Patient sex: M
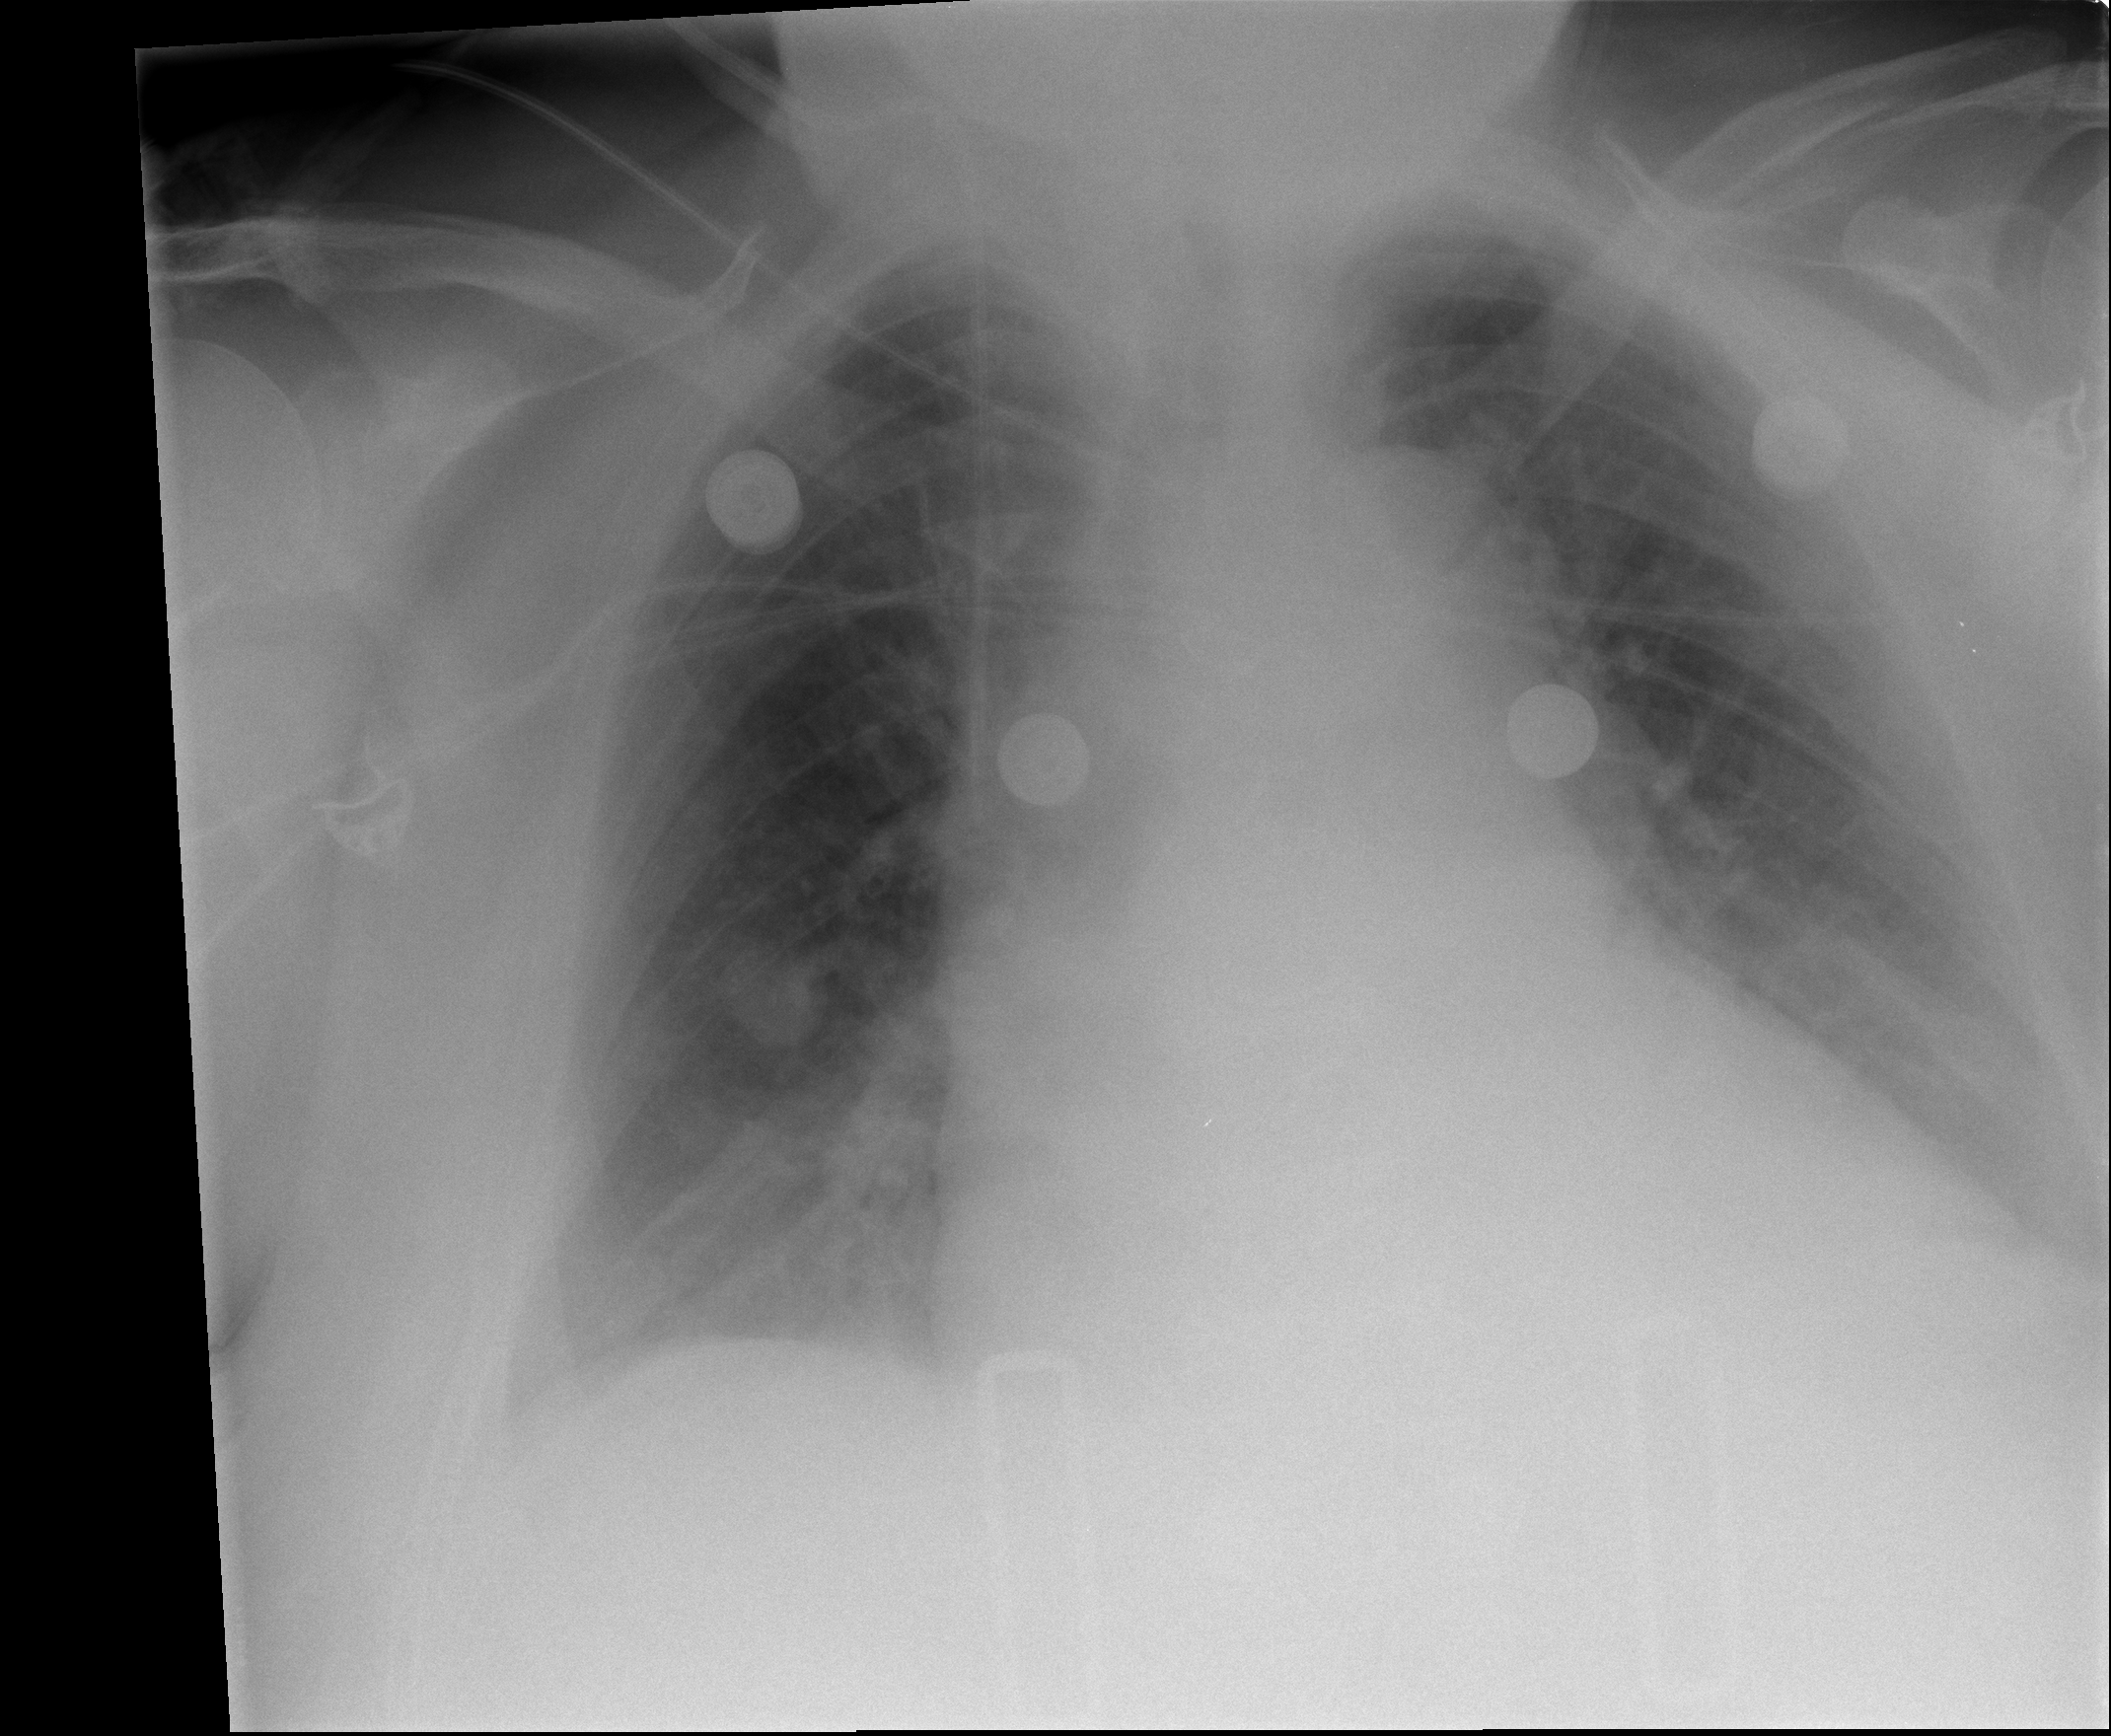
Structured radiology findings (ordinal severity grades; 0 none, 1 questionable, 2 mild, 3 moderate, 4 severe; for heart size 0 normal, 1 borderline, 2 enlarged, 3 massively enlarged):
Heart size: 2
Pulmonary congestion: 0
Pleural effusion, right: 0
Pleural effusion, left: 1
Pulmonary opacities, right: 1
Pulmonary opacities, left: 2
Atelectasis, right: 1
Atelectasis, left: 2